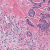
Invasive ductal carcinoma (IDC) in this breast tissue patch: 1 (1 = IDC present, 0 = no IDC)